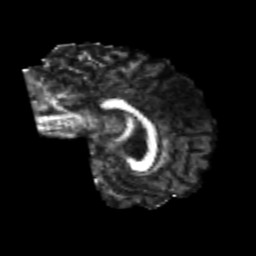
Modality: FA
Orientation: sagittal
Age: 20
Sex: female
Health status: healthy
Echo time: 0.074 s